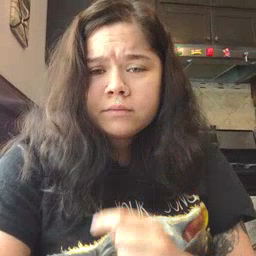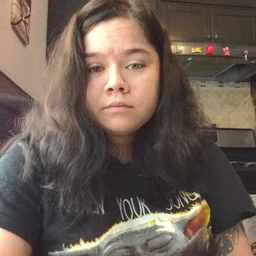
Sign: cry